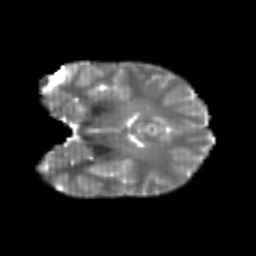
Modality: T2w
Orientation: coronal
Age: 21
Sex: female
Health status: healthy
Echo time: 0.074 s